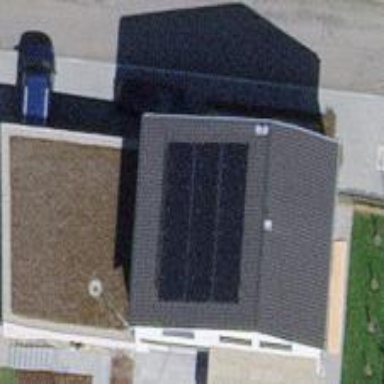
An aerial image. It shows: Solar power generator using photovoltaic method with solar photovoltaic panel types.